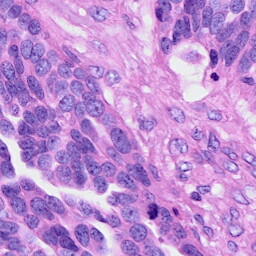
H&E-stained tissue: Ovarian